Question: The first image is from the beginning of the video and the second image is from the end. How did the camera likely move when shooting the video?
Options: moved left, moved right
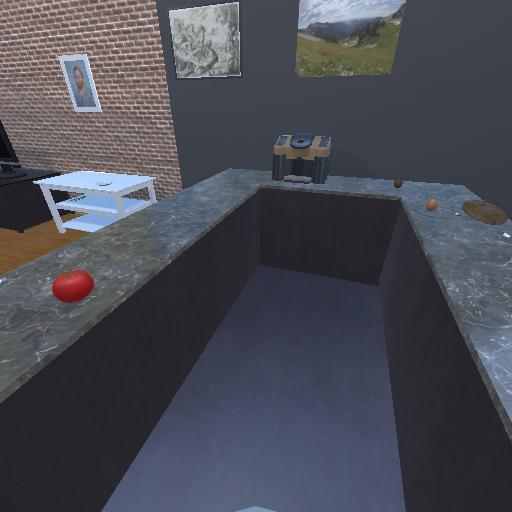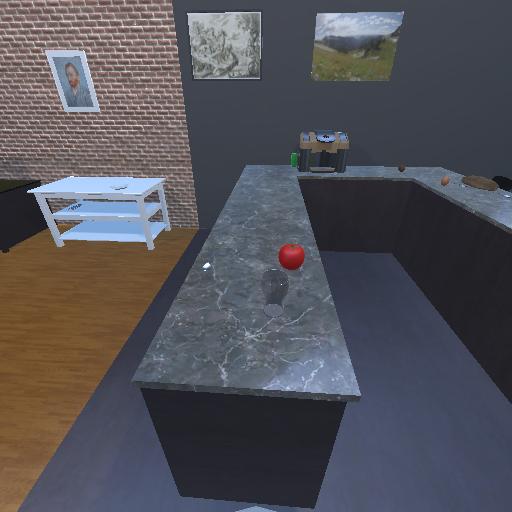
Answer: moved left